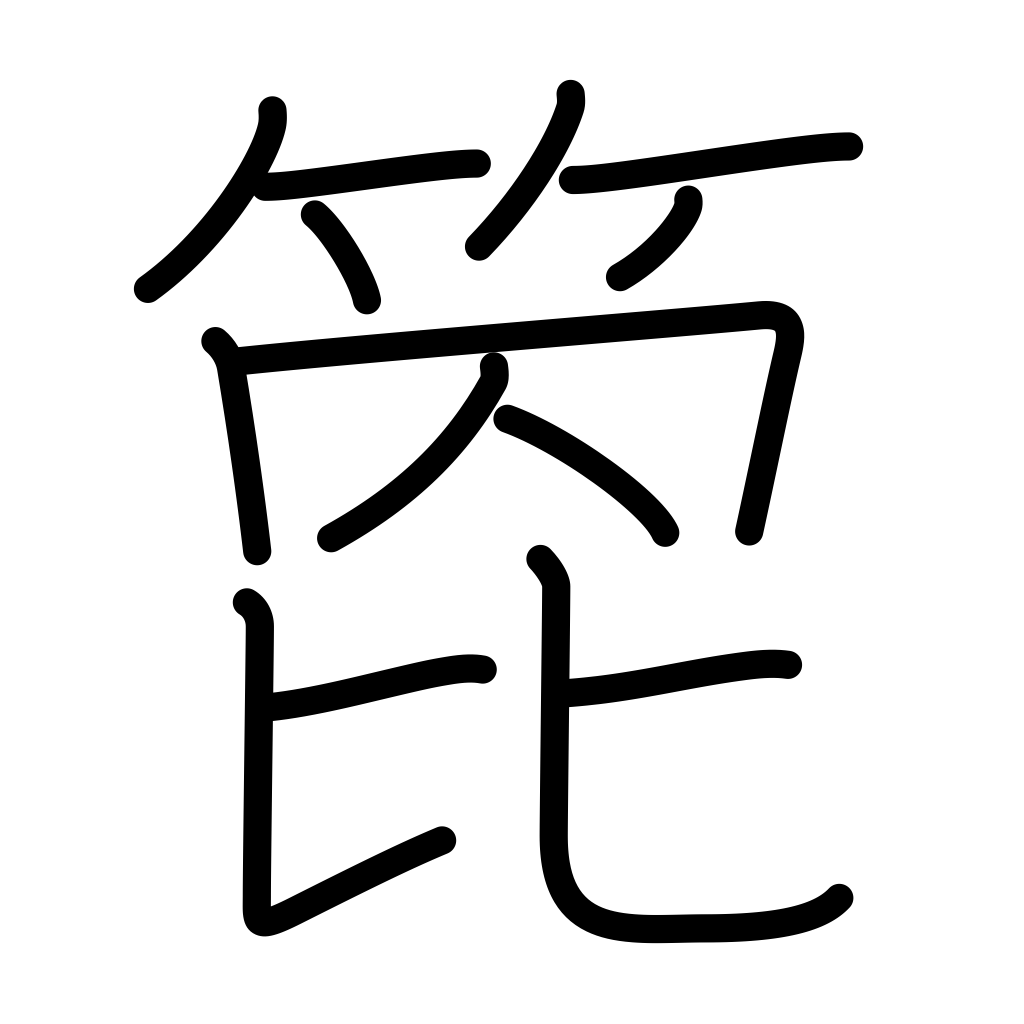
Meaning: spatula, arrow shaft